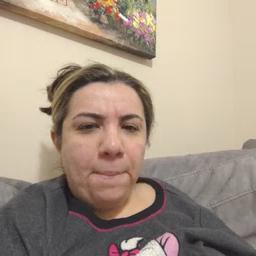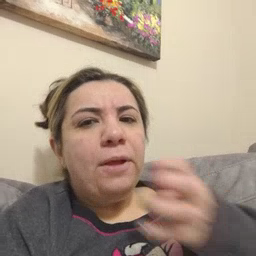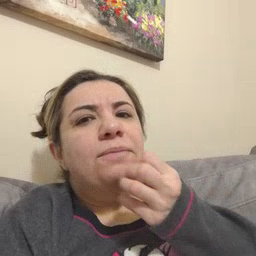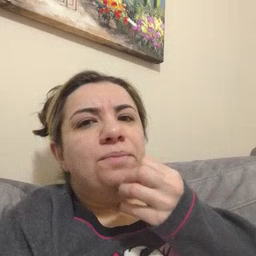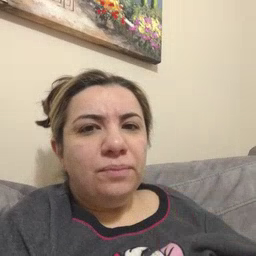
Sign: underwear